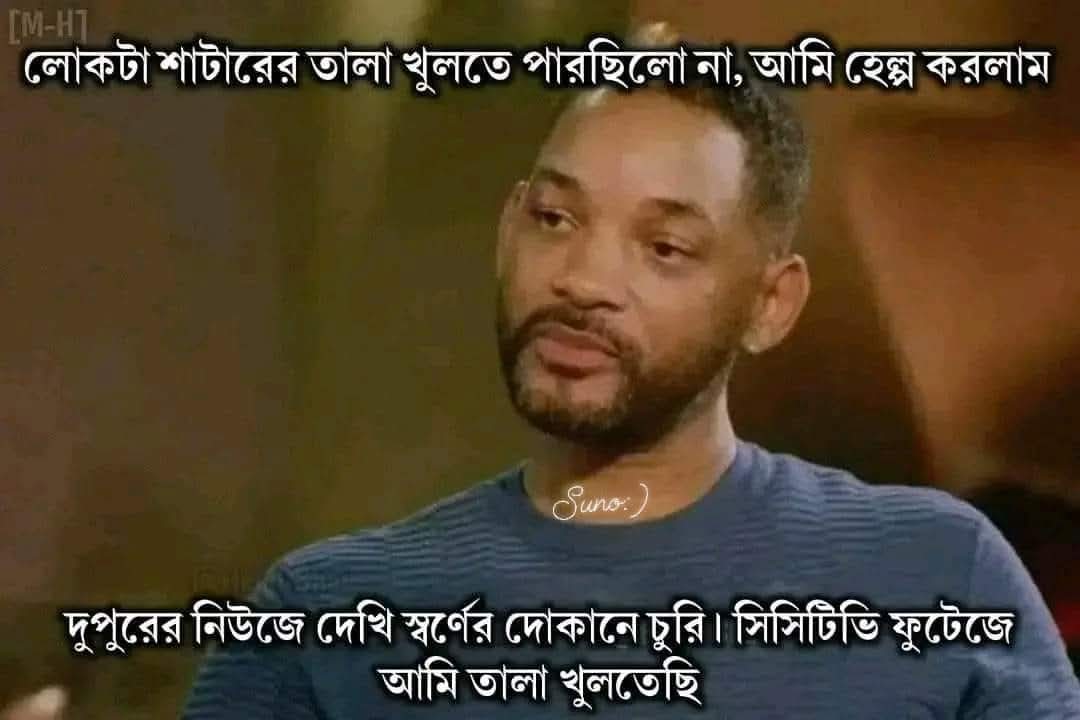
Text: লোকটা শাটারের তালা খুলতে পারছিলো না, আমি হেল্প করলাম
দুপুরের নিউজে দেখি স্বর্ণের দোকানে চুরি। সিসিটিভি ফুটেজে আমি তালা খুলতেছি
Label: Non Hate